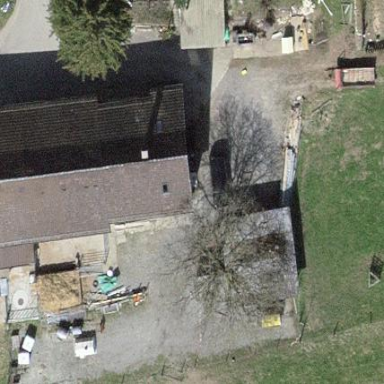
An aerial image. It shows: Farmyard area.